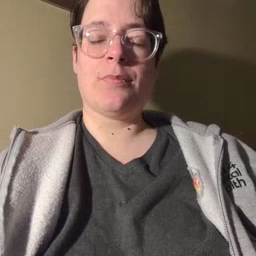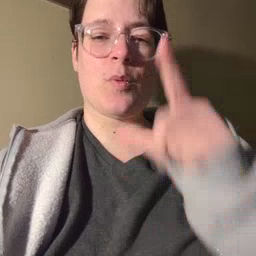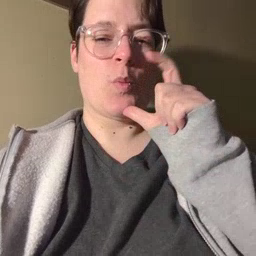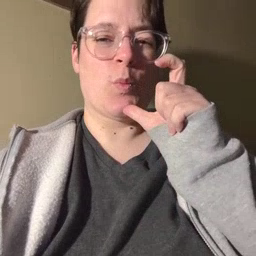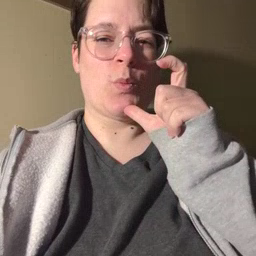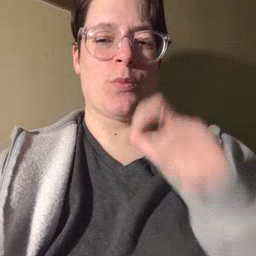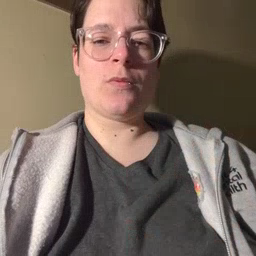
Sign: who